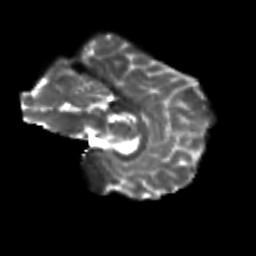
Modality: T2w
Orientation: sagittal
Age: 19
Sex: female
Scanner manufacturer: siemens
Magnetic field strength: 3 T
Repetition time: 3.5 s
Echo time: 0.113 s